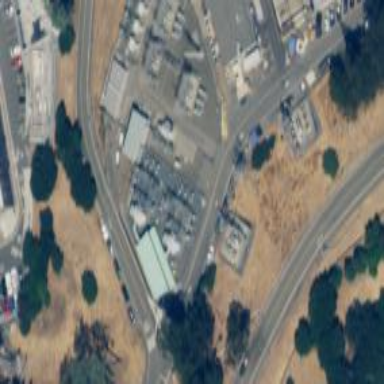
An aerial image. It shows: Power substation.